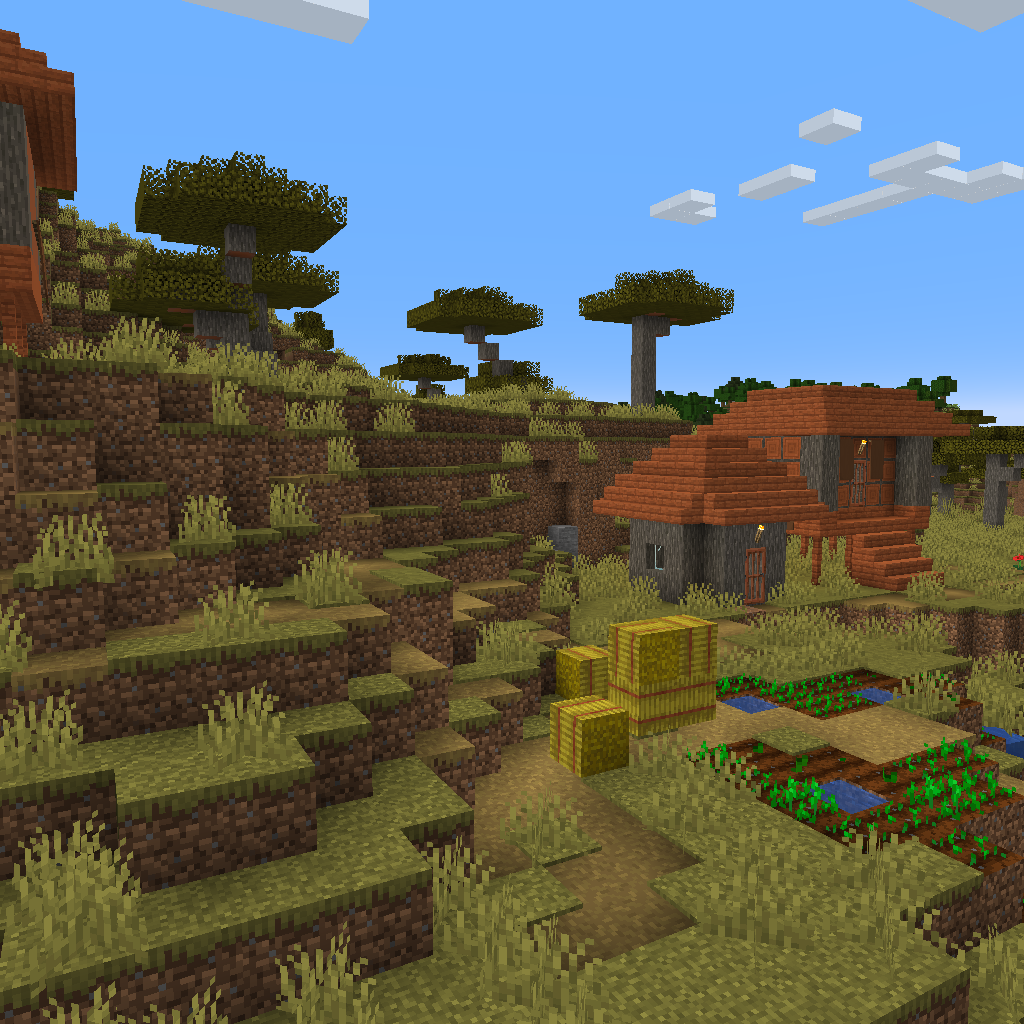
savanna village on hill